Interaction volume radius: 10 \u00c5
Interaction volume height: 15 \u00c5
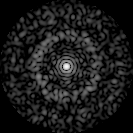
Disorder parameter: 0.8407